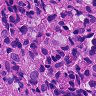
Metastatic tissue present: yes